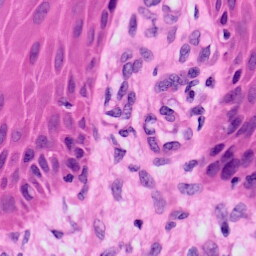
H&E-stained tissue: Skin